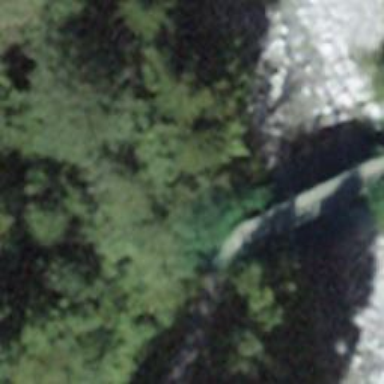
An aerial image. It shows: Path crossing over bridge with grade 4 tracktype.